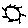
Label: sun